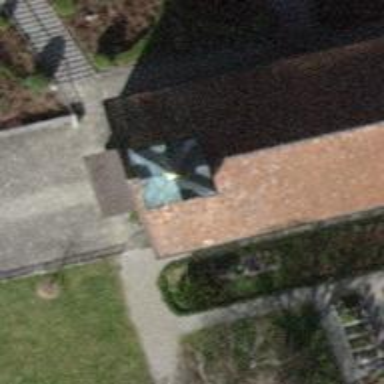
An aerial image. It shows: Bell tower that is man-made.